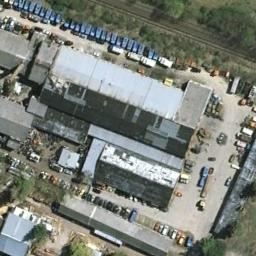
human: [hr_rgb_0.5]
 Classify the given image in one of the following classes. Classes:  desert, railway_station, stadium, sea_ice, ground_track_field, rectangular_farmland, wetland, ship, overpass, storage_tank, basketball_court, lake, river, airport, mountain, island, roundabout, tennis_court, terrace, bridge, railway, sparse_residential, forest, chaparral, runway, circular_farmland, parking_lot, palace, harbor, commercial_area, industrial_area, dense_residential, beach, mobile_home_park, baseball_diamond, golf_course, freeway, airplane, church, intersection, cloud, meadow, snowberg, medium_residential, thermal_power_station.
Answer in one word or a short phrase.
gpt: industrial_area